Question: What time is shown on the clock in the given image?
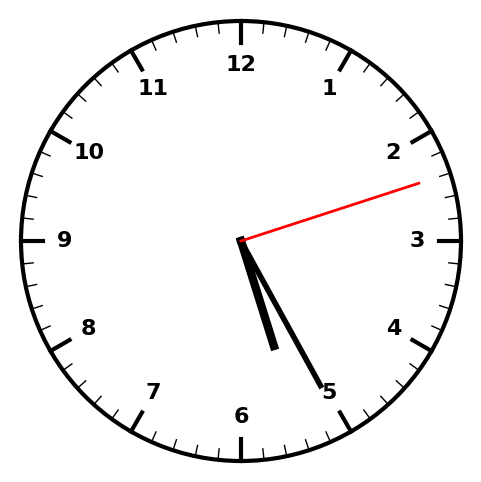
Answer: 05:25:12